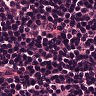
Metastatic tissue present: no